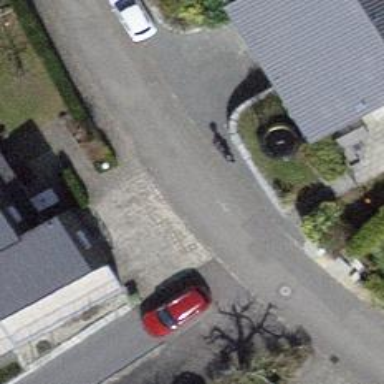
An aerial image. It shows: Smoothly paved residential road.